Question: I want to load details of a user's when clicking their names . So I create a Grid Layout with two columns left hand side is standalone and right hand side data will be loaded based on clicking their names .
'''
Display display = PlatformUI.createDisplay();
Shell shell = new Shell(display);
shell.setSize(400, 400);
GridLayout gridLayout = new GridLayout();
gridLayout.numColumns = 2;
shell.setLayout(gridLayout);
shell.setBackground(new Color(display, 255, 255, 255));
final Table table = new Table(shell, SWT.VIRTUAL);
table.setLayout(new GridLayout());
table.setSize(400, 400);
final TableColumn column = new TableColumn(table, SWT.LEFT);
column.setWidth(150);
column.setText("Runnable Services");
table.setItemCount(5);
final String[] services = new String[] { "Franklin", "Christian",
"Richard Levi",
"Dale Steyn", "Chris Gayle" };
table.addListener(SWT.SetData, new Listener() {
public void handleEvent(Event event) {
TableItem item = (TableItem) event.item;
int index = table.indexOf(item);
item.setText(services[index]);
System.out.println(item.getText());
}
});
table.addSelectionListener(new OnClickListener());
alignCenter(shell, display);
shell.open();
'''
I added a selection listener on a table . When click the players I add their details on SelectionListener's widget Selected method .
'''
Composite parent = new Composite(table.getParent(), SWT.NONE);
parent.setLayout(new GridLayout(2, false));
Label label = new Label(parent, SWT.NULL);
label.setText("Name :");
System.out.println(table.getSelection()[0].getText());
Text text = new Text(parent, SWT.BORDER);
text.setText(table.getSelection()[0].getText());
text.setLayoutData(new GridData(GridData.FILL_HORIZONTAL
| GridData.GRAB_HORIZONTAL));
ViewActionDelegate.resize(200, true, 20, table.getShell());
'''
If i did like this on click action each time data will be appended to existing shell . How can I clear the righ hand side details ? . I posted a image below .

How can i do this ? .
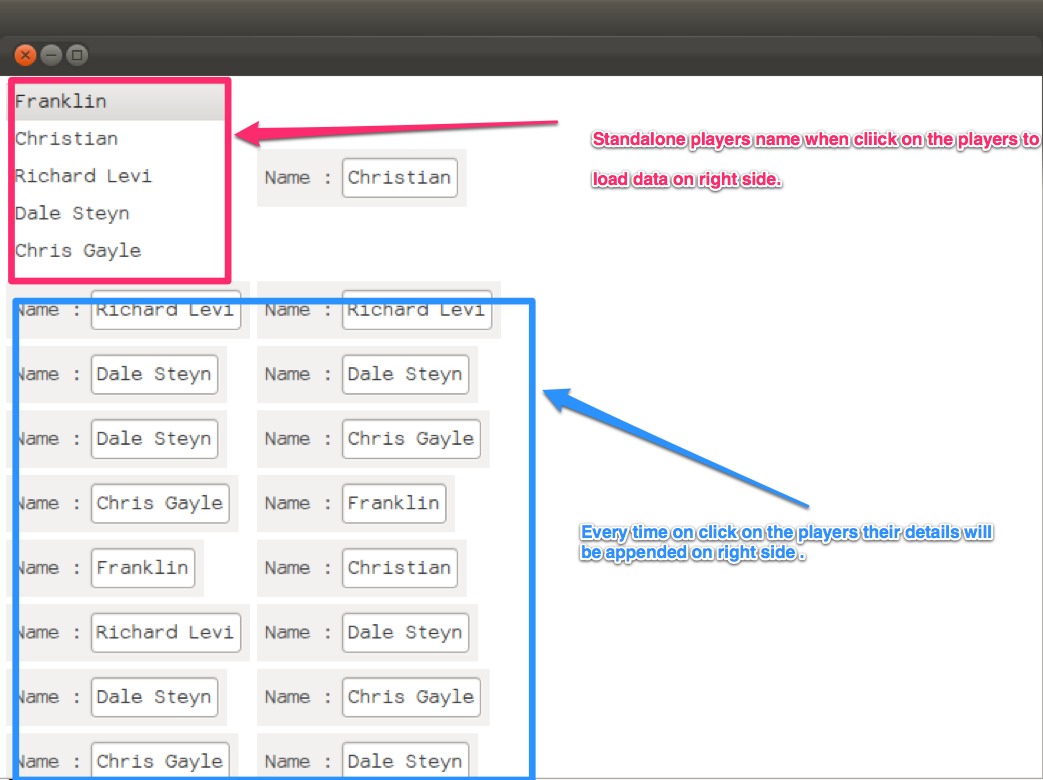
Answer: Finally I found the answer .
Issue :
I append new elements into already created composite .
Solution:
Clear elements from existing composite before drawing new elements .
Java Code :
'''
if ((composite != null) && (!composite.isDisposed())) {
Control[] children = composite2.getChildren();
for(Control ch : children){
ch.dispose();
}
}
'''